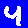
Digit: 4